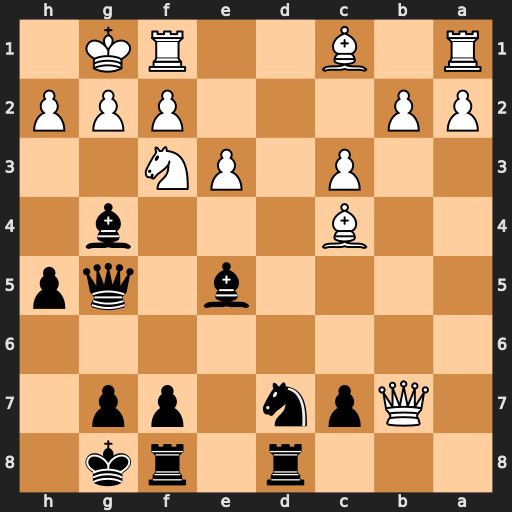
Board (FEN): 3r1rk1/1Qpn1pp1/8/4b1qp/2B3b1/2P1PN2/PP3PPP/R1B2RK1
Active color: b
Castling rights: -
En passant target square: -
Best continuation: Bxf3 Qxf3 Qh4 Bxf7+ Rxf7